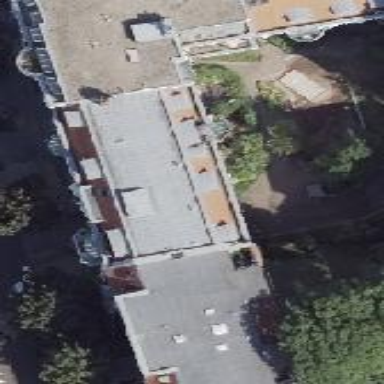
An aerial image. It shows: Apartment building with double saltbox roof shape.